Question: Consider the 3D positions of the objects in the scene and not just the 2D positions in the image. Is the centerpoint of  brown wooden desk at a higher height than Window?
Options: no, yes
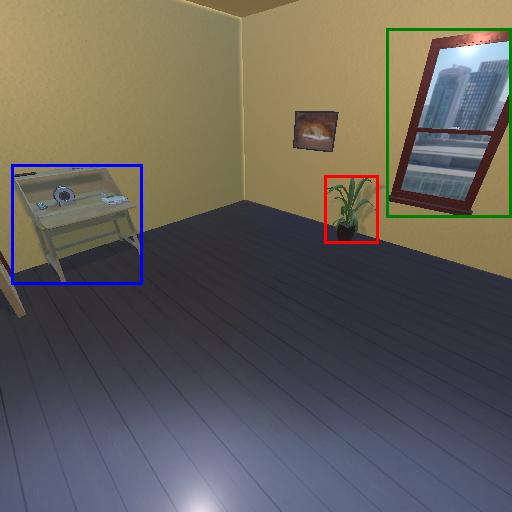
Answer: no